Aerial crown-view tile of a tropical tree (Barro Colorado Island, Panama), acquired 20250616:
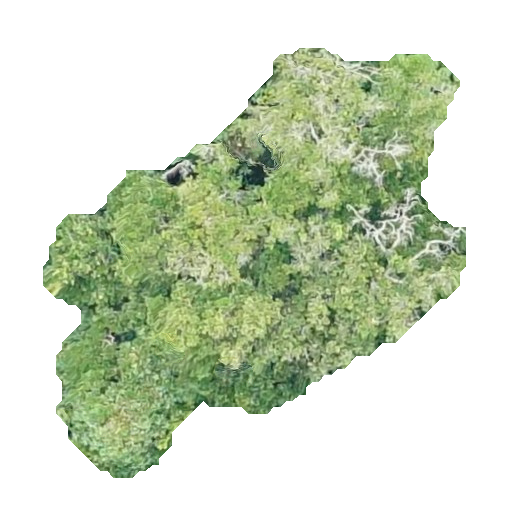
Species: Guapira myrtiflora
GBIF accepted scientific name: Guapira myrtiflora
Crown area: 159.926 m²